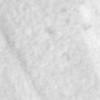
Label: no_change